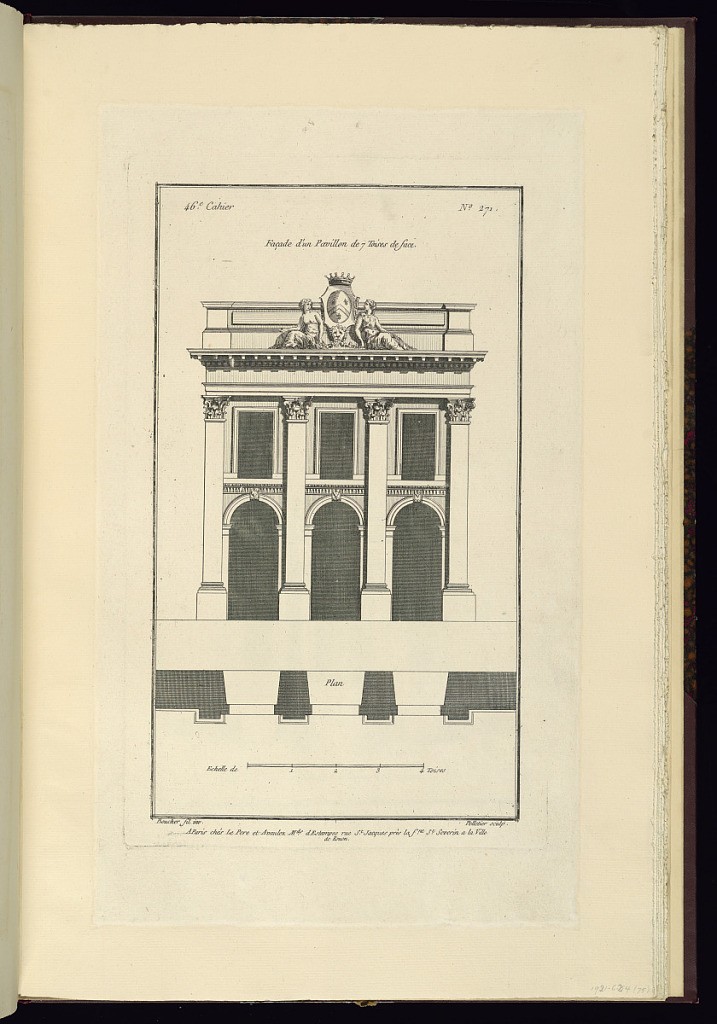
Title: Façade d'un Pavillon de 7 Toises de face
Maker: Juste-François Boucher, French, 1736 – 1782
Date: ca. 1775
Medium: Engraving on off white laid paper
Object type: Print
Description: Elevation of a pavilion facade decorated with engaged columns with Corinthian capitals and a sculptural group at top with two seated, draped women, a crowned coat of arms with fleurs-de-lys, and lion head. The pavilion is 7 toises; 1 toise equals about 3.799 square meters. The plate is signed.